Field crop: maize
Growth stage: 1
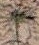
Species: salsola